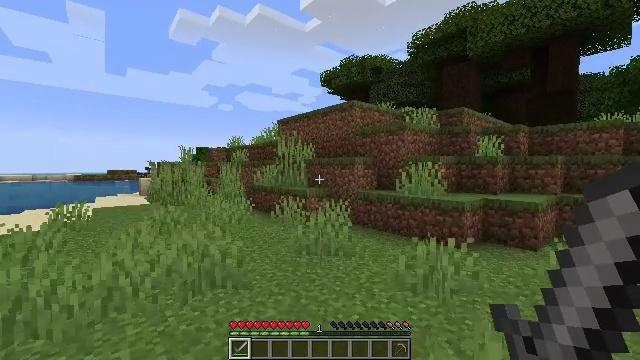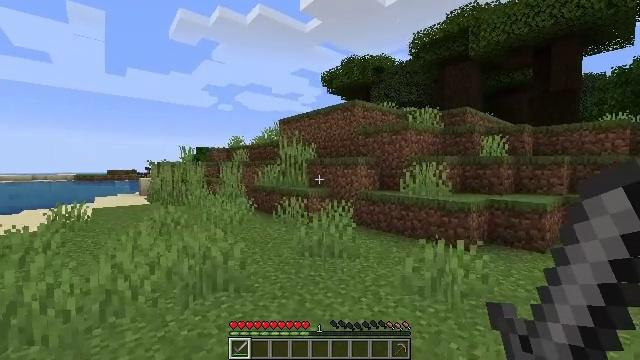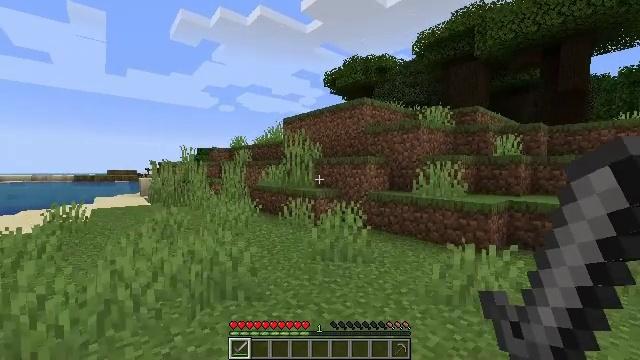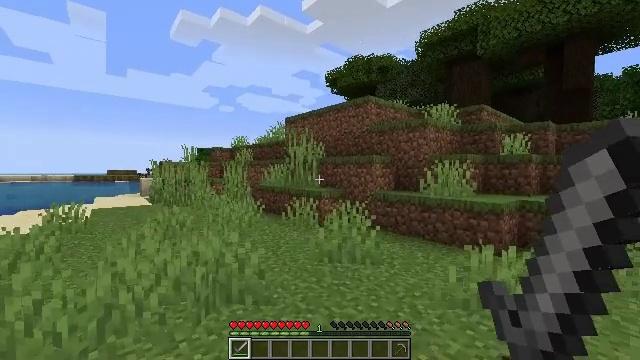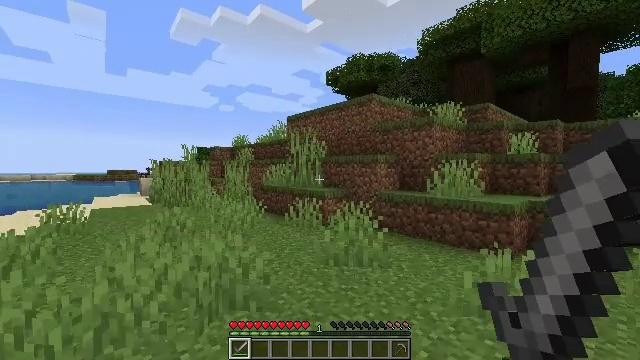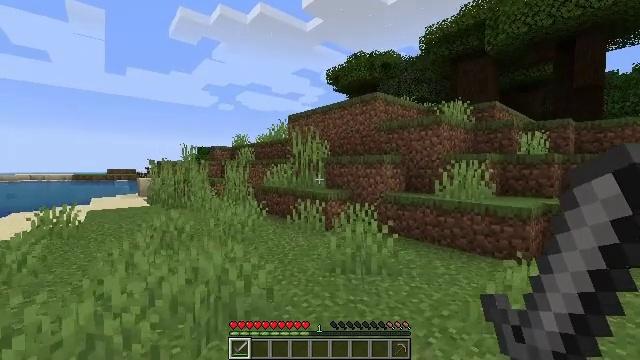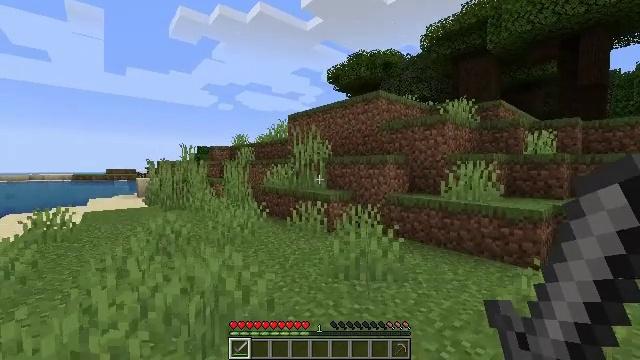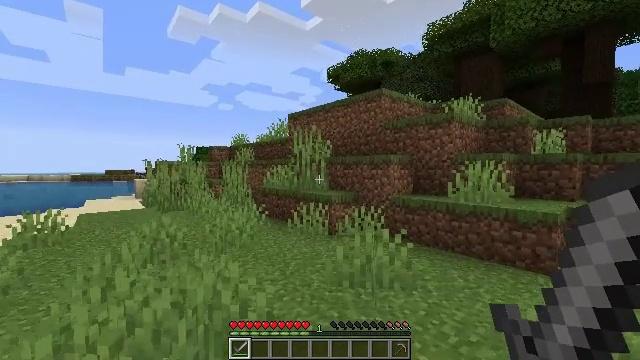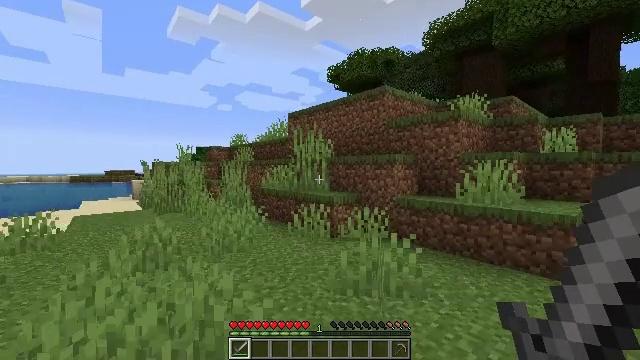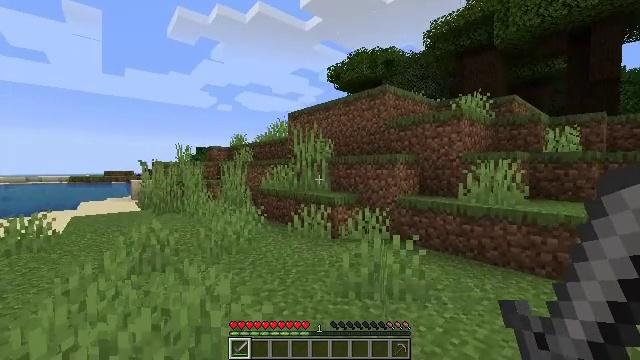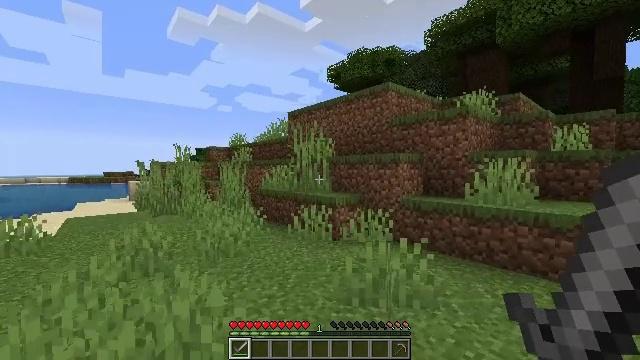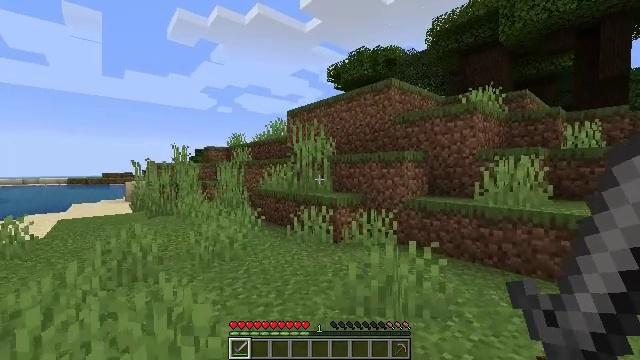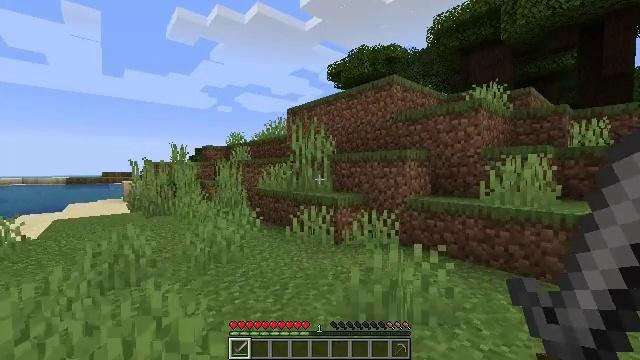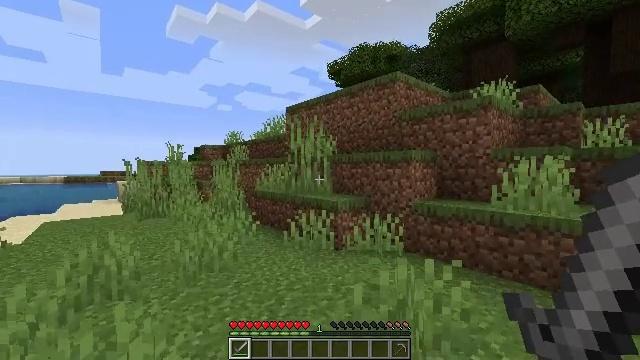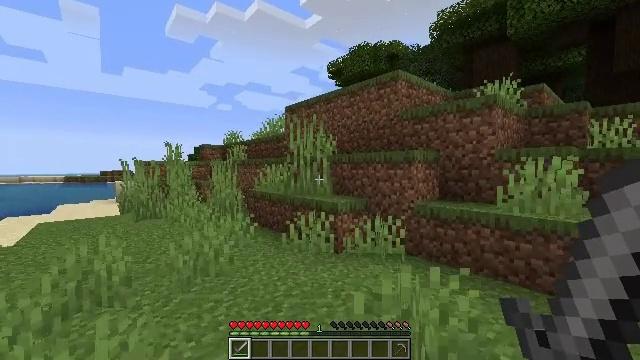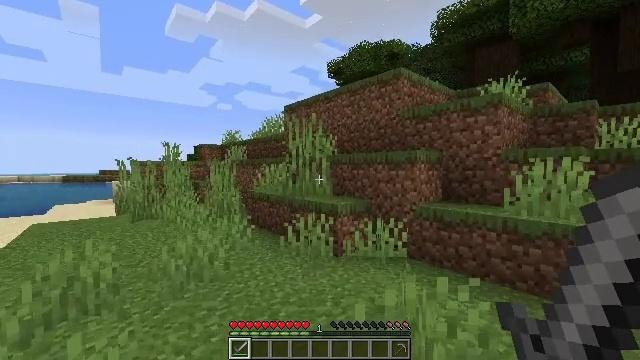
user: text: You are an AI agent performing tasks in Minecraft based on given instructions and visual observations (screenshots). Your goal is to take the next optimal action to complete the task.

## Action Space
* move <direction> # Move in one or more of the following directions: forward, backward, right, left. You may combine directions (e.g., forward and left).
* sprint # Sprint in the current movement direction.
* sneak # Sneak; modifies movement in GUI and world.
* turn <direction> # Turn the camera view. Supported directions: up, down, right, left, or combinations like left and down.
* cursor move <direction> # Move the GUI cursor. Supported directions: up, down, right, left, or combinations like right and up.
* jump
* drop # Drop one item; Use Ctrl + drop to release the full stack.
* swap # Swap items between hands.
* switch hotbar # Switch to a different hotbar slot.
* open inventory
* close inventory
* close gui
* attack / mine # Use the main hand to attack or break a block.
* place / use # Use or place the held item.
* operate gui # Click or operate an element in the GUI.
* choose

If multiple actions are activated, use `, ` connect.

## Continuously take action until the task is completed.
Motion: motion action
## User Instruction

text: Craft a cooked cod in the furnace.
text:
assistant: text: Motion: move forward and move left
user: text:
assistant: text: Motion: move forward and move left
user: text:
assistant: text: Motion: move forward and move left
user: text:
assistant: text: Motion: move forward
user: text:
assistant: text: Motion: move forward
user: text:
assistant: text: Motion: move forward
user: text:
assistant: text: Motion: move forward
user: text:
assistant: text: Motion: move forward
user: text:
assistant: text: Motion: move forward
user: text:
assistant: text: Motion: move forward
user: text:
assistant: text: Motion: move forward
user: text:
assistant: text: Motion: move forward
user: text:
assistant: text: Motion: move forward
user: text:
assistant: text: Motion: move forward
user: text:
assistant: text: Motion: move forward
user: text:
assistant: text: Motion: move forward
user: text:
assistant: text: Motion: move forward
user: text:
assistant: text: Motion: move forward
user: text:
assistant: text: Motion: move forward, turn left
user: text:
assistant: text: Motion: move forward, turn left
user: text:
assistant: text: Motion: move forward, turn left
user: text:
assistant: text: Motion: move forward, turn left
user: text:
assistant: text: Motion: move forward
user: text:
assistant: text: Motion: move forward
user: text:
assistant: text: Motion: move forward
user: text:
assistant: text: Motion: move forward
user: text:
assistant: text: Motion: move forward
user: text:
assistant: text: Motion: move forward
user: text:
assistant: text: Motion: move forward
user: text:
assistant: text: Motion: move forward